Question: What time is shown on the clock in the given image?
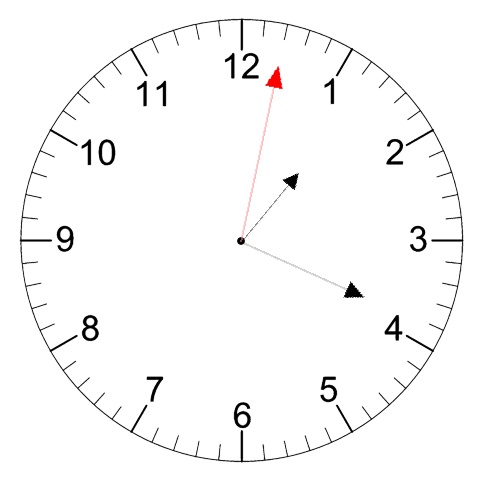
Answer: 01:19:02